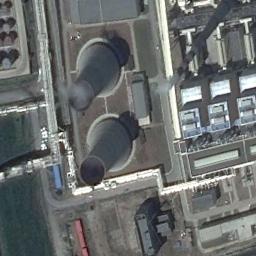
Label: thermal_power_station